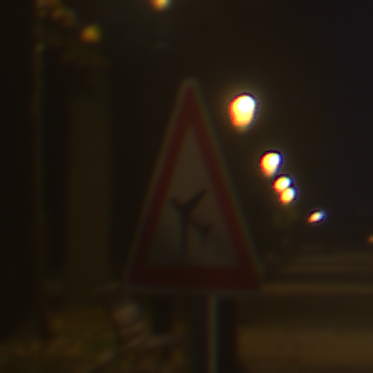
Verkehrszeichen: FlugbetriebRechts
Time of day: Night
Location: Outdoor (Urban)
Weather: Clear
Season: NotSpecified
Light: Artificial